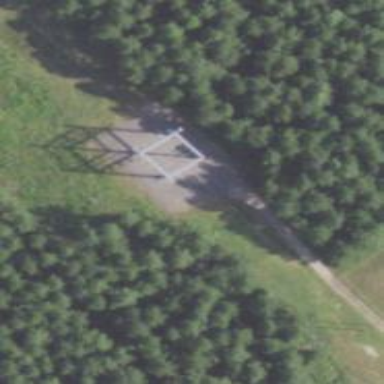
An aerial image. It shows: Switch tower used for power distribution.